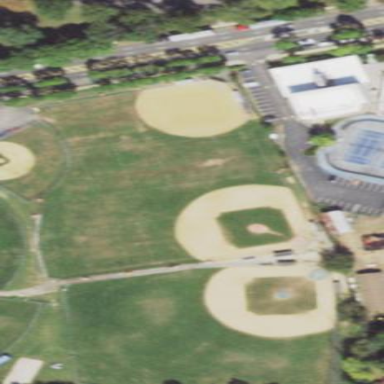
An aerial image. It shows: Baseball pitch for leisure and sports activities.